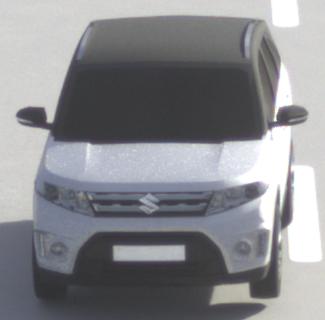
Make: Suzuki
Model: Vitara 1.6
Detailed model: Vitara (LY)
Model produced from: 2015/04
Model produced until: 2018/08
Doors: 5
Color: white
Road condition: dry road
Daytime: morning or afternoon
Contrast: high contrast